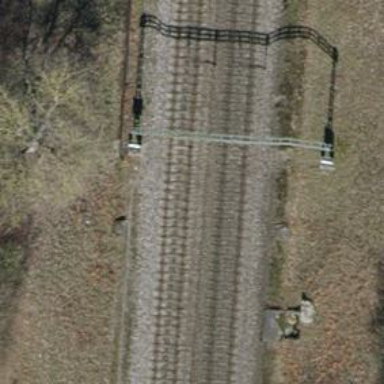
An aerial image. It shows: Railway milestone with catenary mast.